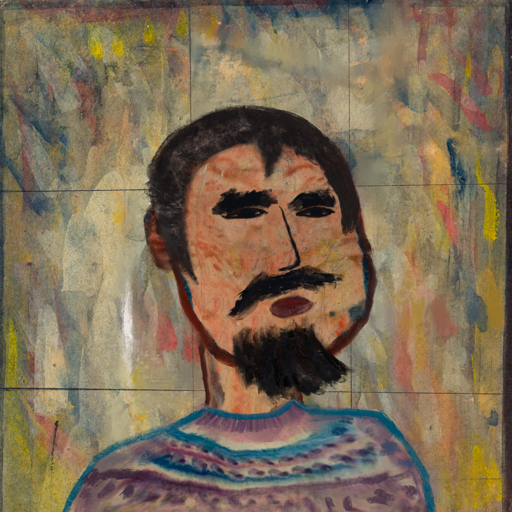
Background: GypsyMother, Head And Neck Side: Orphan, Face Side: Mosgoul, Bust: HillGirl, Hair Side: Roy_Bahadur, Head Accessory: Blank, Second Necklace: Blank, Necklace: Blank, Baby: Blank